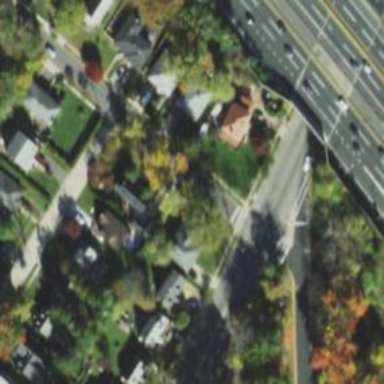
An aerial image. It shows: Residential road with sidewalk on the left side.